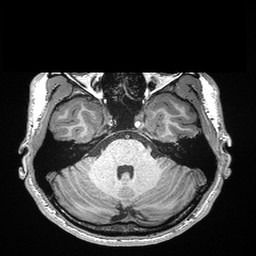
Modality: T1w
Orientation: coronal
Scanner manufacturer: siemens
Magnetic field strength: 3 T
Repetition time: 2.3 s
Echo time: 0.00298 s